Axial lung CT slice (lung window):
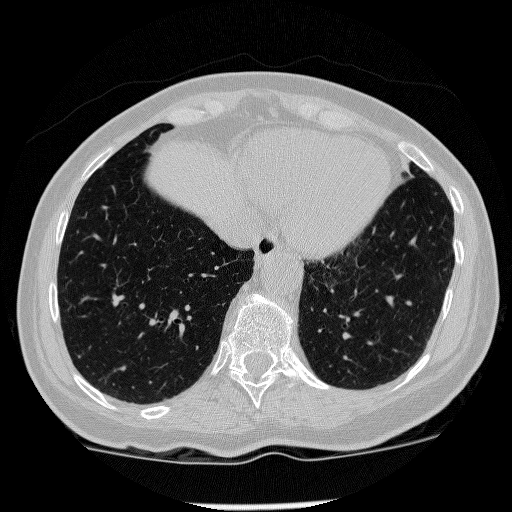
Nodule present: no